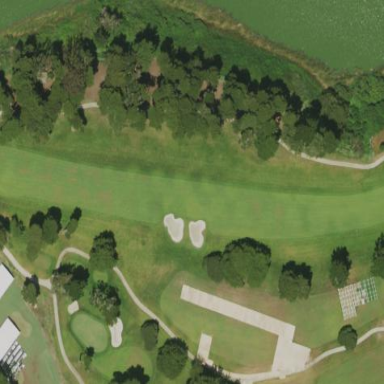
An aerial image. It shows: Golf fairway surrounded by grass.